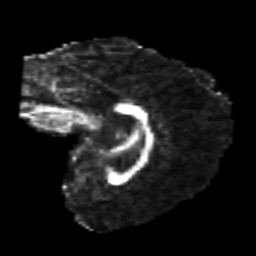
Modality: FA
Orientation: sagittal
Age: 22
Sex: female
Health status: healthy
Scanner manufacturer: philips
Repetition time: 7.384 s
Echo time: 0.08599 s